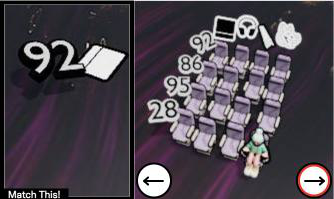
Task: seats
Answer: no